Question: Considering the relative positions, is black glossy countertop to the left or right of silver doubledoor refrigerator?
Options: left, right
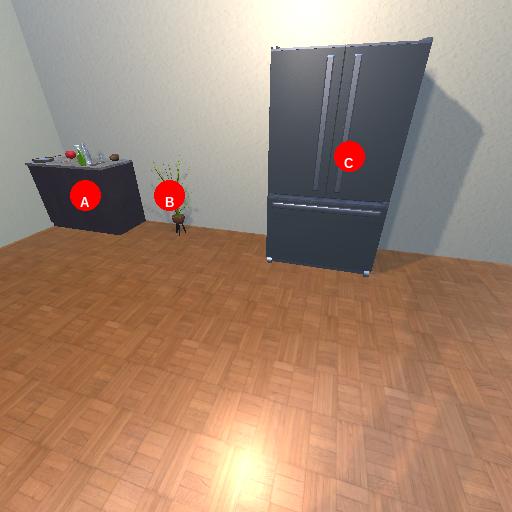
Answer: left